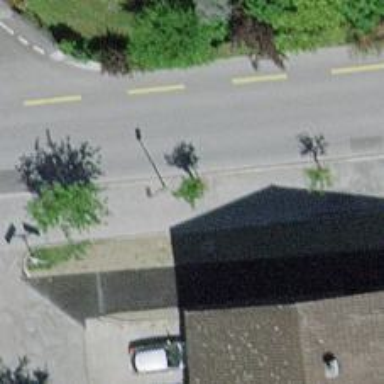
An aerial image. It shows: Broadleaved tree typically found along the streets.